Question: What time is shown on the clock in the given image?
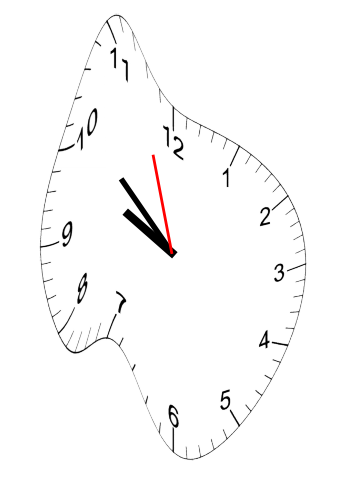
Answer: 09:51:57